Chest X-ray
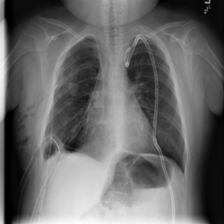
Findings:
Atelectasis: negative
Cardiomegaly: negative
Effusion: negative
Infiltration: negative
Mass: negative
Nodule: negative
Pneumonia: negative
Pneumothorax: positive
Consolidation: negative
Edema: negative
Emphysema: negative
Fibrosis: negative
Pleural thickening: negative
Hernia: negative